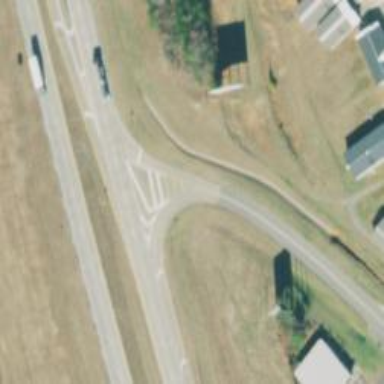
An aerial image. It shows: Trunk highway.